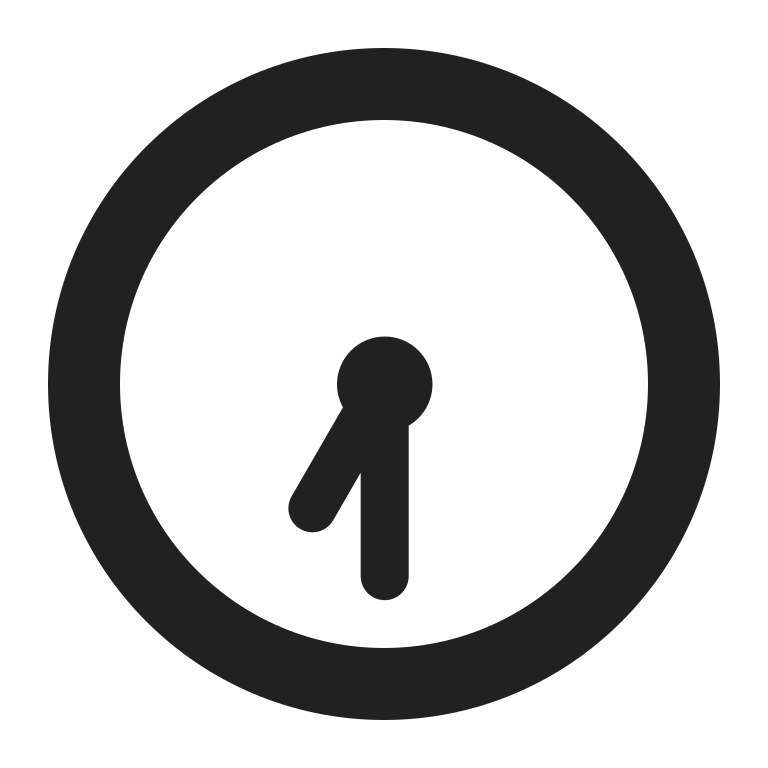
seven thirty high contrast